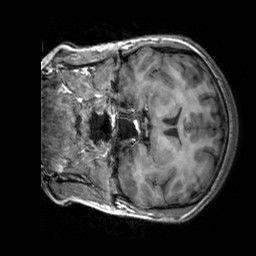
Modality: T1w
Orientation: coronal
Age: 25
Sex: female
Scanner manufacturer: siemens
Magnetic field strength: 3 T
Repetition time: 2.3 s
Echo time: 0.00303 s